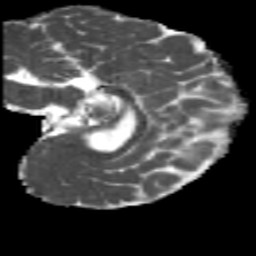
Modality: MD
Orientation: sagittal
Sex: male
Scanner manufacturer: siemens
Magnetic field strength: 3 T
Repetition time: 5 s
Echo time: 0.07 s